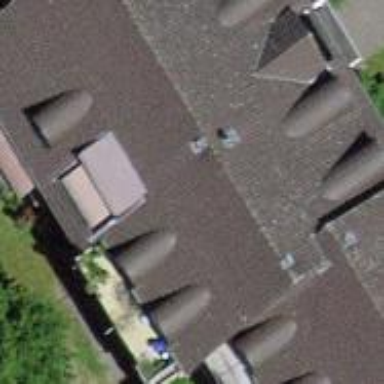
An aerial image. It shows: Gabled roof on building that houses apartments.